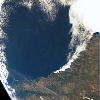
Label: water